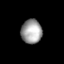
Tissue: lung
Cell type: Epithelial cells
Senescence score: 0.2207
Nuclear area (px): 496
Mean DAPI intensity: 157.734